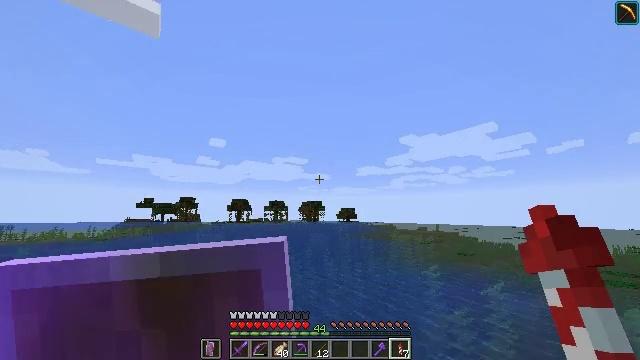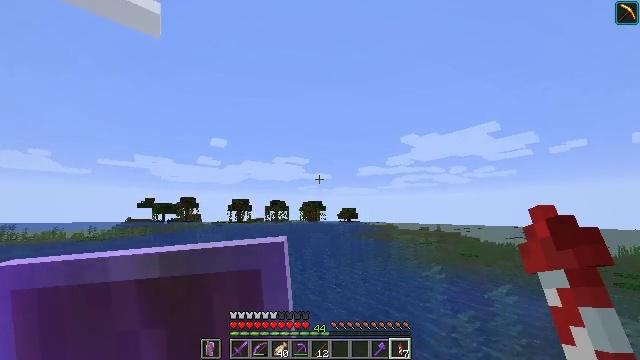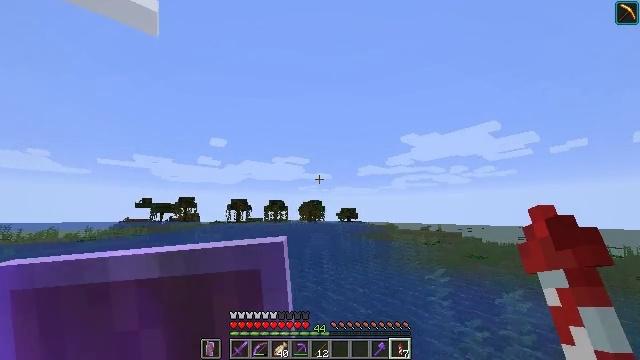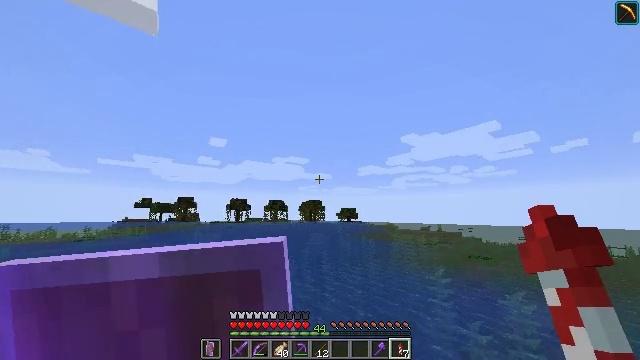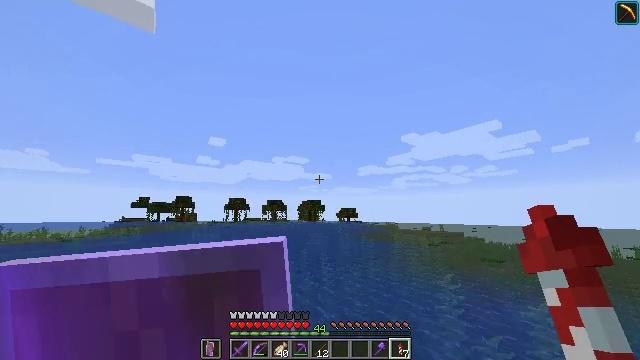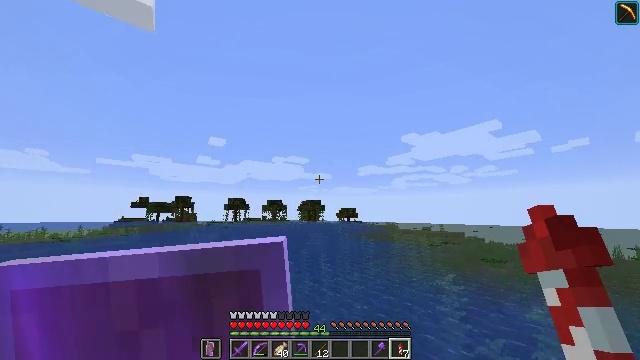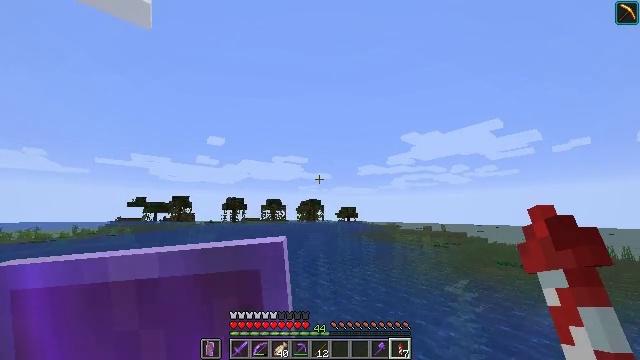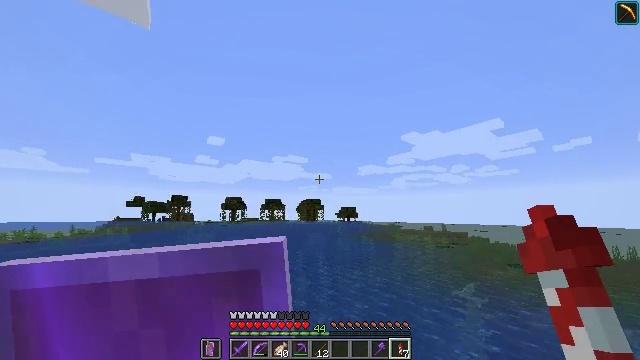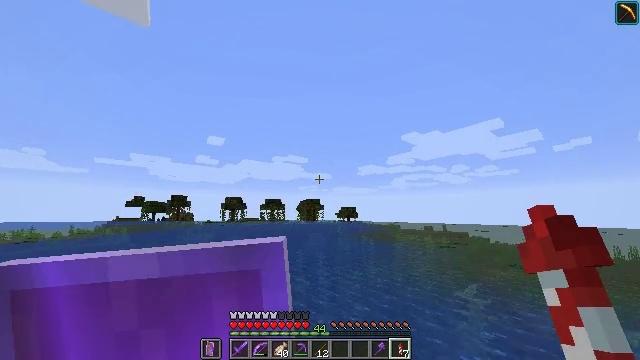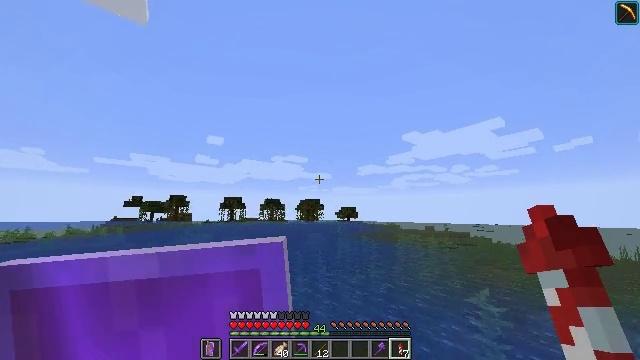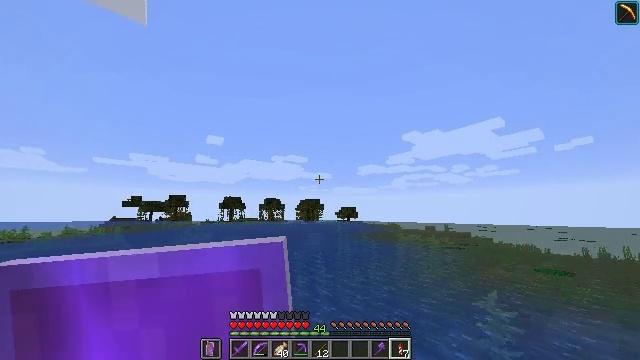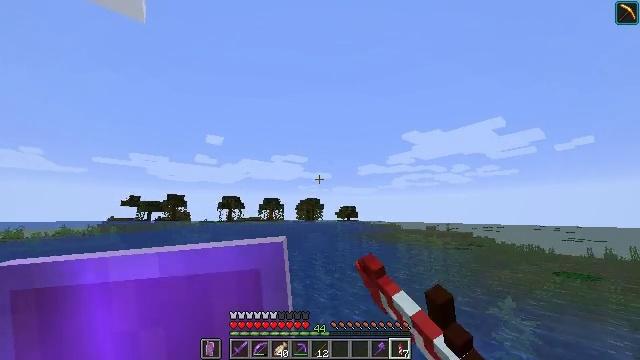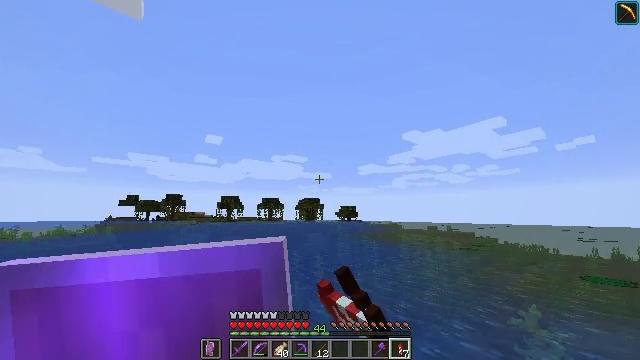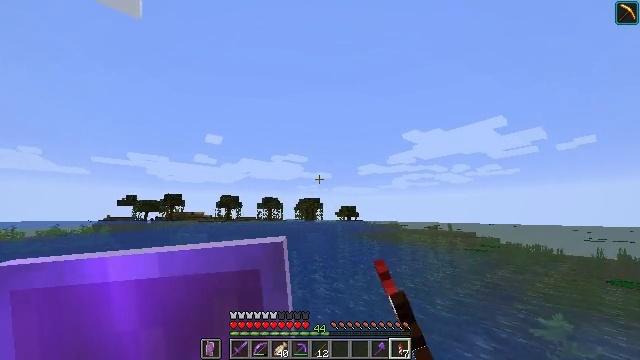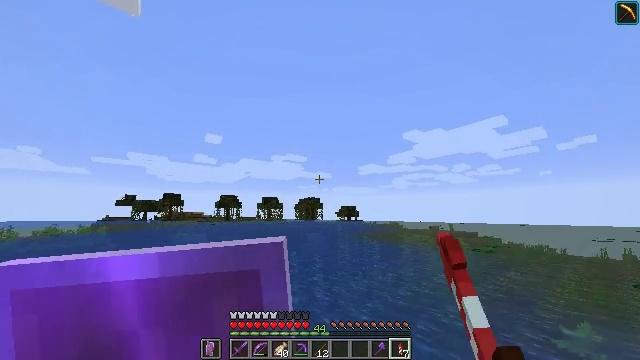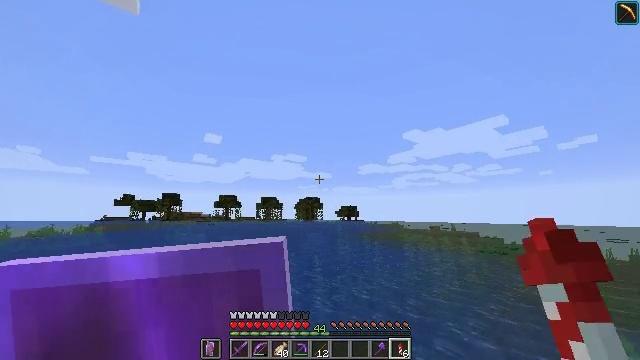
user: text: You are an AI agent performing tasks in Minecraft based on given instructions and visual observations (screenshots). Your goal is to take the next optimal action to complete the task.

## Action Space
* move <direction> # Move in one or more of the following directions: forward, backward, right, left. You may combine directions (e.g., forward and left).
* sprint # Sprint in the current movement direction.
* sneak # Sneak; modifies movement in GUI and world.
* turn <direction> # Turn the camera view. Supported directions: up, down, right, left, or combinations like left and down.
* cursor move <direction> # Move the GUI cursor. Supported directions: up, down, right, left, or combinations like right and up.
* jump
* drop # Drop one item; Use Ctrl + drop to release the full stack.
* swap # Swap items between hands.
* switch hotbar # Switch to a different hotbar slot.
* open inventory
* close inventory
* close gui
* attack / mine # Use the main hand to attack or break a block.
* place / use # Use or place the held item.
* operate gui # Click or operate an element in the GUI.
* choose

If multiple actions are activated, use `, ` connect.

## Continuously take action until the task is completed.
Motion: motion action
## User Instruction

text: Collect clay by holding down the left mouse button.
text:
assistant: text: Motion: move forward, sprint
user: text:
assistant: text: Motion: move forward, sprint
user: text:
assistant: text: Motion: move forward, sprint
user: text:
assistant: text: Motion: move forward, sprint
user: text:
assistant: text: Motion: move forward, sprint
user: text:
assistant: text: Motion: move forward, sprint
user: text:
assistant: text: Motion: move forward, sprint
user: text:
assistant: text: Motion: move forward, sprint
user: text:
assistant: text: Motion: move forward, sprint
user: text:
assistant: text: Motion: move forward, sprint, use / place
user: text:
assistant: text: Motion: move forward, sprint, use / place
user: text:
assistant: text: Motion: move forward, sprint
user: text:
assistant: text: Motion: move forward, sprint
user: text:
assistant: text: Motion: move forward, sprint
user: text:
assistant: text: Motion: move forward, sprint
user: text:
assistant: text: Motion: move forward, sprint
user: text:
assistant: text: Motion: move forward, sprint
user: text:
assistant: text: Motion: move forward, sprint
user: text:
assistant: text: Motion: move forward, sprint
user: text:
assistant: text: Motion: move forward, sprint
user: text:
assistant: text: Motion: move forward, sprint
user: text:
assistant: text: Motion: move forward, sprint
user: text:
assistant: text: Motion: move forward, sprint
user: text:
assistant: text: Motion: move forward, sprint
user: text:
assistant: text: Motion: move forward, sprint
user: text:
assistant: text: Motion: move forward, sprint, turn left
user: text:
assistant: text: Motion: move forward, turn left
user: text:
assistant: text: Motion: move forward, turn left and down
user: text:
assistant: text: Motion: turn left
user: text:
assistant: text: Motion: turn left